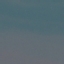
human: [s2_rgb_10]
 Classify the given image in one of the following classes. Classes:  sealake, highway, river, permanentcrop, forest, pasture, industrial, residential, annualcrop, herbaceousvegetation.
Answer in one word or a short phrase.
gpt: SeaLake